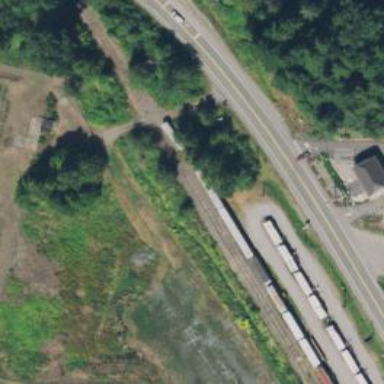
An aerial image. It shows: Preserved railway.